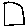
Label: square